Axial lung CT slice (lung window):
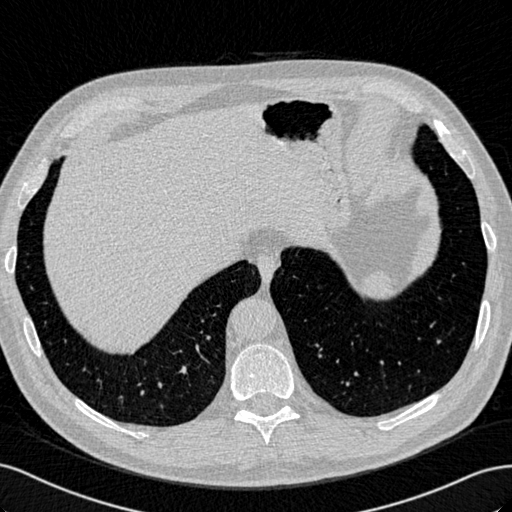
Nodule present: no